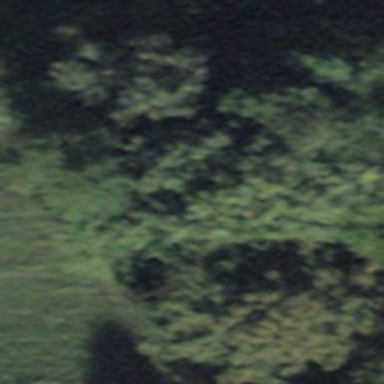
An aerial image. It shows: Forest area.